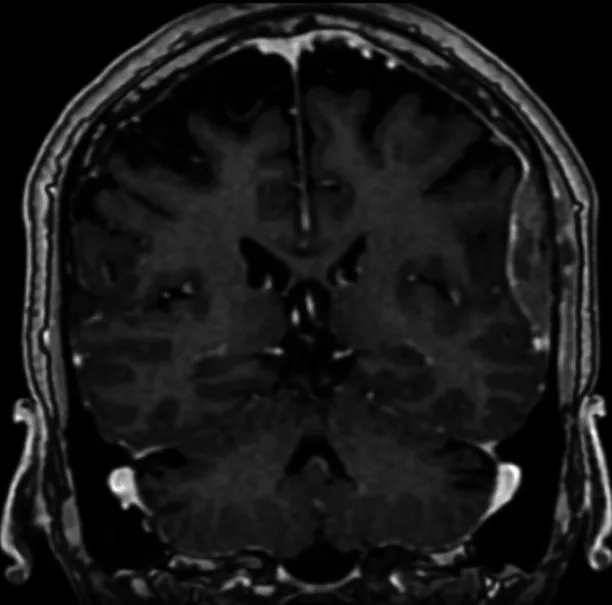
MRI brain, coronal view, showing dural-based lesions in the mid posterior left temporal lobe measuring 1.2 x 4.5 cm.
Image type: radiology (mri)